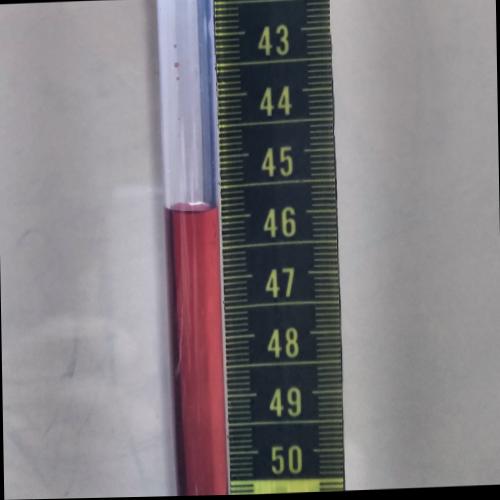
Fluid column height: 45.8 cm